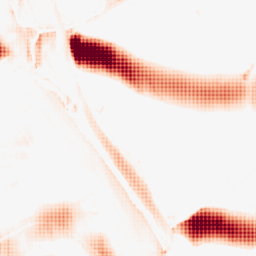
Category: morphological
Decomposition family: morphological_ellipse
Decomposition parameters: operation: opening
width: 50
height: 5
Upsampling method: sinc_hamming
Upsampling parameters: scale: 4
kernel_size: 4
Upsampling scale: 4